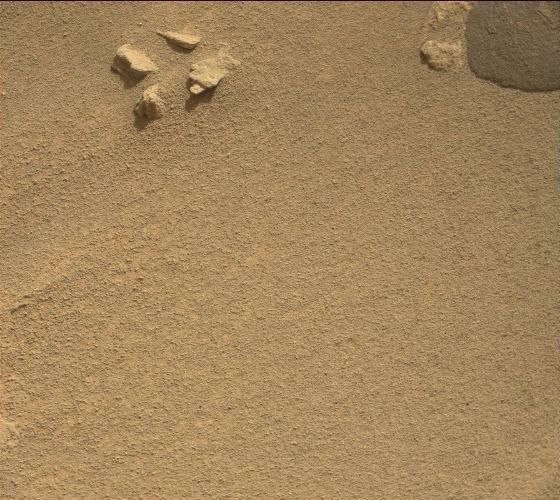
Terrain classes present: Bedrock, Gravel / Sand / Soil, Rock, Shadow